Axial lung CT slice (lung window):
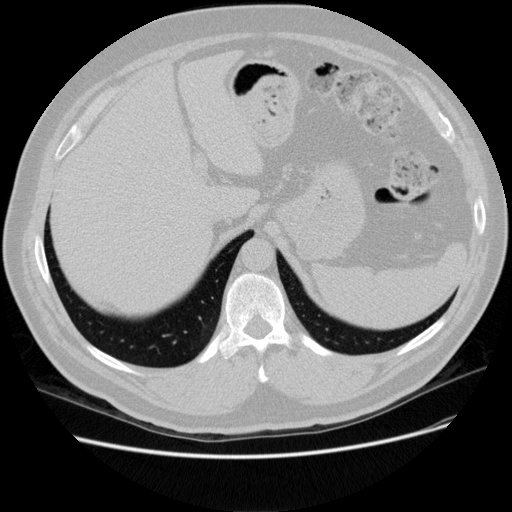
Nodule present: no